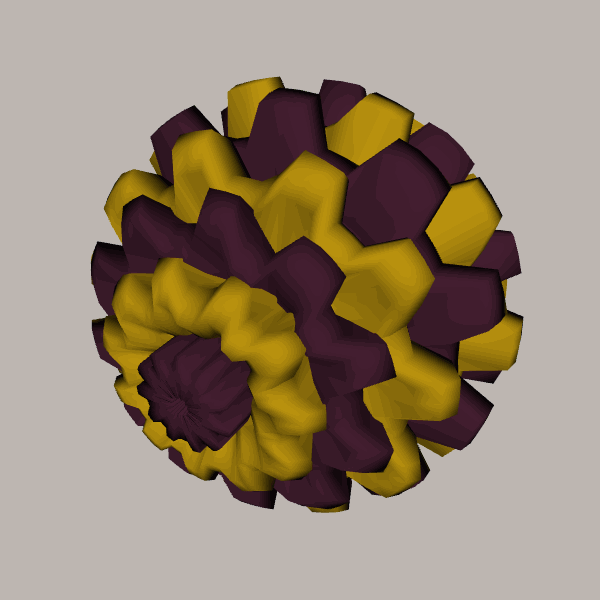
Background: light